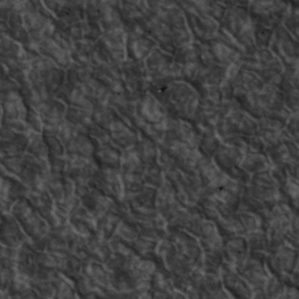
Label: non_frost